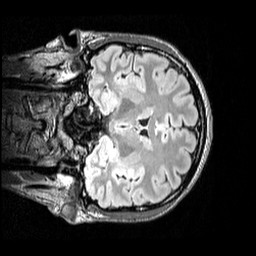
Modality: FLAIR
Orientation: coronal
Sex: male
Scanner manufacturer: siemens
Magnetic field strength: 3 T
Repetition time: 5 s
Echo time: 0.395 s